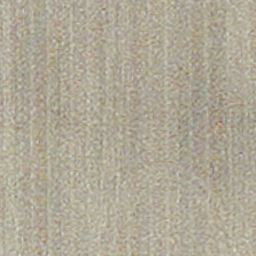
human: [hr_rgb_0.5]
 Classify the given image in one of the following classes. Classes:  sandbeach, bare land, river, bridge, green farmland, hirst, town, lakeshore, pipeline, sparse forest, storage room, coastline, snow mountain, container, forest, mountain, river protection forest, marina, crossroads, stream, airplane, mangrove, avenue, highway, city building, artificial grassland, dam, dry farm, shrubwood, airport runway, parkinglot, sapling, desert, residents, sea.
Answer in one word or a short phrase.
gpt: dry farm